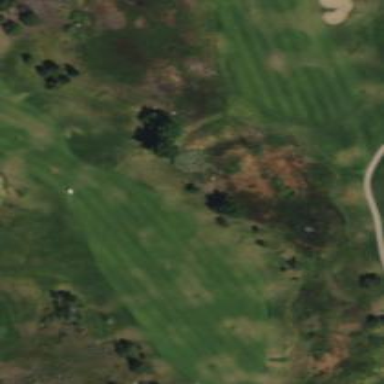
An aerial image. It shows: Water hazard in golf course. The hazard is natural water feature.